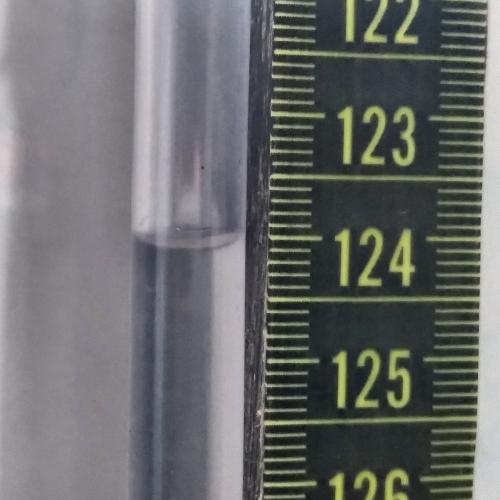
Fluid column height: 124.0 cm